Question: What is the result of this measurement?
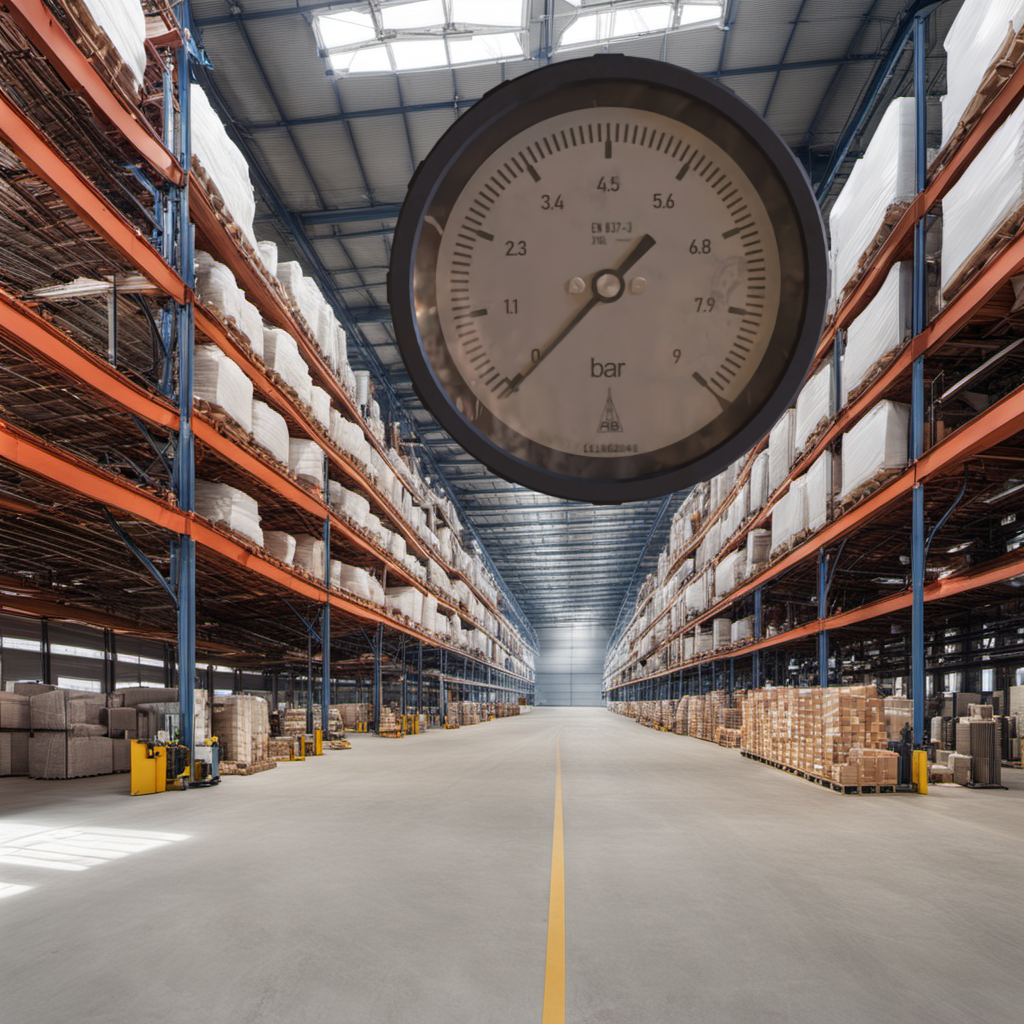
Answer: The result is -0.03
Question: What is the range of the measurement shown in the image?
Answer: The range is from 0 to 9
Question: What is the minimum and maximum reading range of the measurement in the image?
Answer: The minimum value is 0 and the maximum value is 9